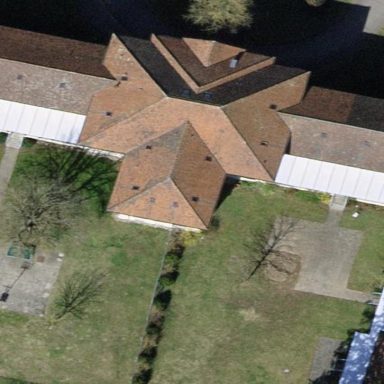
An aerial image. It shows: Hospital building with gabled roof.